Interaction volume radius: 5 \u00c5
Interaction volume height: 50 \u00c5
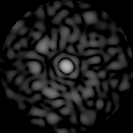
Disorder parameter: 0.8382